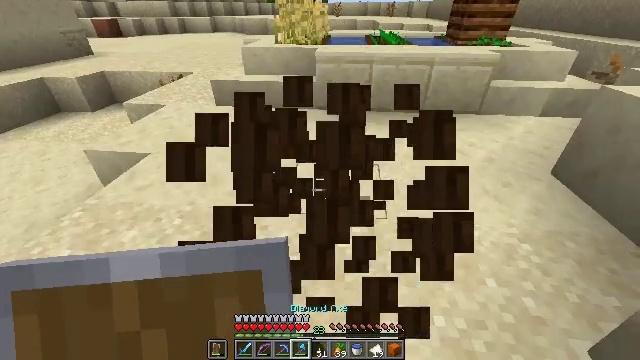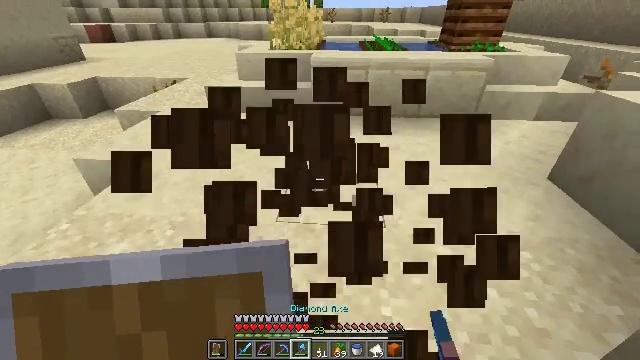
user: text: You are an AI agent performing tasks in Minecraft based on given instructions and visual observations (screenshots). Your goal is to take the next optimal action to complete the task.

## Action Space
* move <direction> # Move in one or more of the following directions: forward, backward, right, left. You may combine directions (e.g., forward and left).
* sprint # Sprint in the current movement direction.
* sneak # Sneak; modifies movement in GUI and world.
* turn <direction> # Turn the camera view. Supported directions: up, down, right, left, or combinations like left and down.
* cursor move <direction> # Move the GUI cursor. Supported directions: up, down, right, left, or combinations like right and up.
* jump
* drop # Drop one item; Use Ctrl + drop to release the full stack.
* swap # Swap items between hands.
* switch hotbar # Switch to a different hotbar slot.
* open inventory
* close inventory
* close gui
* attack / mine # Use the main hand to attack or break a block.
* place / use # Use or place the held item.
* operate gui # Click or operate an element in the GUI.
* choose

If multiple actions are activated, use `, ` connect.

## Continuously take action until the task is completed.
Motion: motion action
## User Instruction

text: Mine the cartography table.
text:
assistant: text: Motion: move forward, turn right, attack / mine
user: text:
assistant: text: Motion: turn right